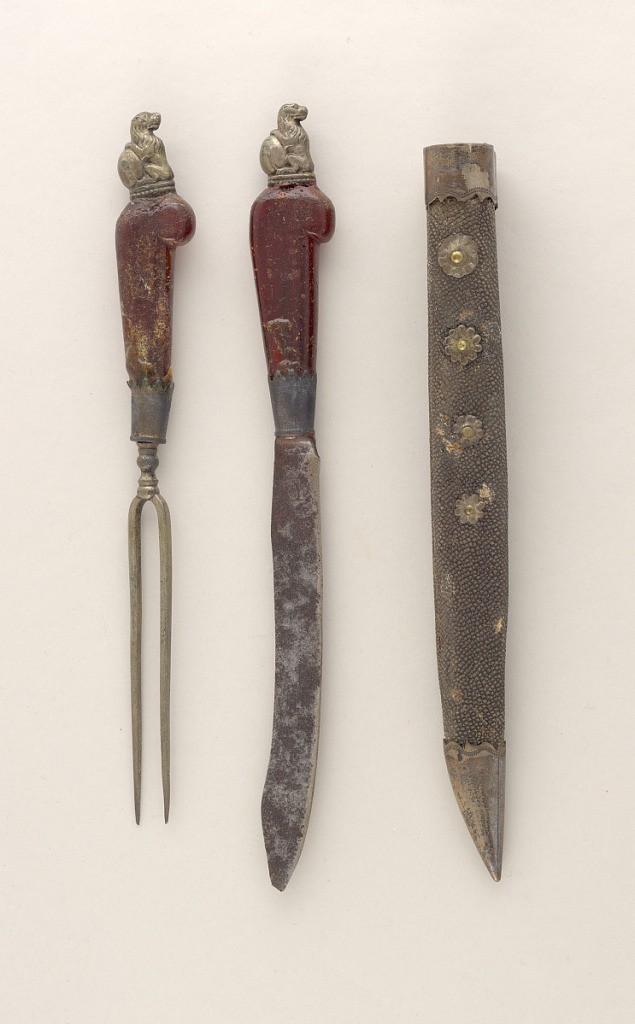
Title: Fork from Traveling Cutlery Set
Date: ca. 1700
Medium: silver, steel, amber
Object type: fork
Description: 1985-103-136-a: Sharkskin case with silver cap at tapered end. Sil...;     1985-103-136-b: Knife with saber-shaped blade, rounded bolster, an...;     1985-103-136-c: Fork with two long pointed tines, curved shoulders...